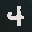
Label: 4